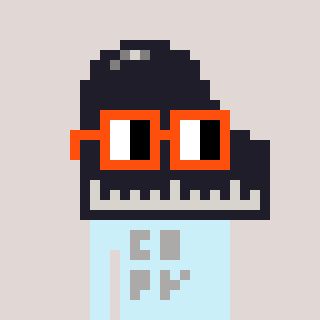
a pixel art character with square orange glasses, a piano-shaped head and a cold-colored body on a warm background